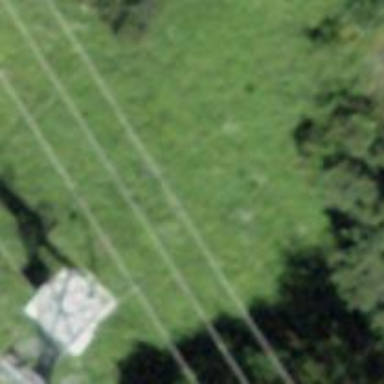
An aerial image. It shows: Pylon for aerialway.